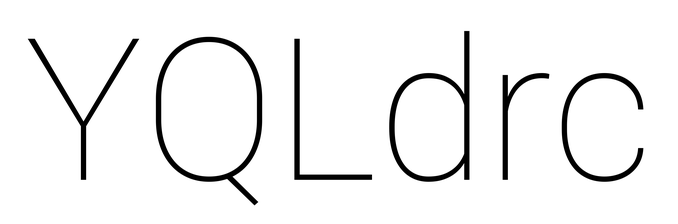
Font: Roboto_Thin